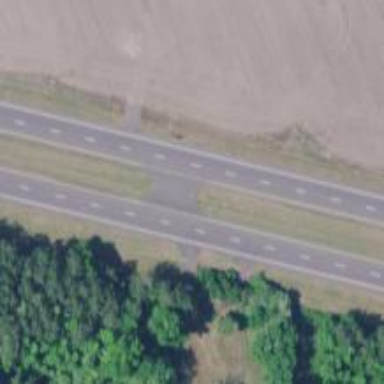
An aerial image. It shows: Trunk highway.